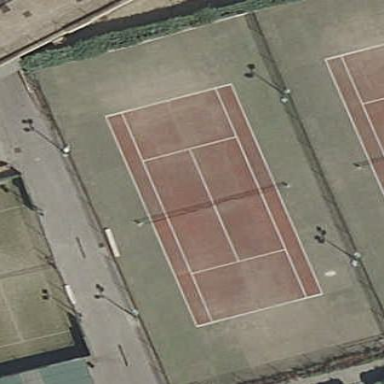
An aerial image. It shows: Tennis court on pitch designated for leisure land.